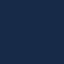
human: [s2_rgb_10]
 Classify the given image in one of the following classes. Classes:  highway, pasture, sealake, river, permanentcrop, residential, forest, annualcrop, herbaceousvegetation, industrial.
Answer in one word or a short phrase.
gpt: SeaLake